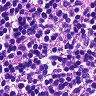
Metastatic tissue present: no